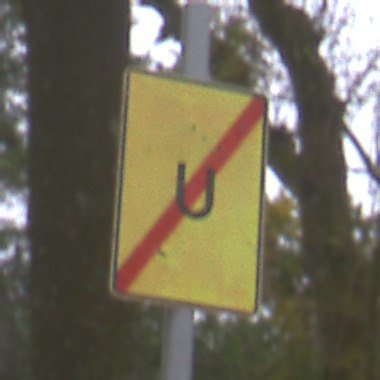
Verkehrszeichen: EndeUmleitung
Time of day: Midday
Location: Outdoor (Nature)
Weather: Overcast
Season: Autumn
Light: Natural